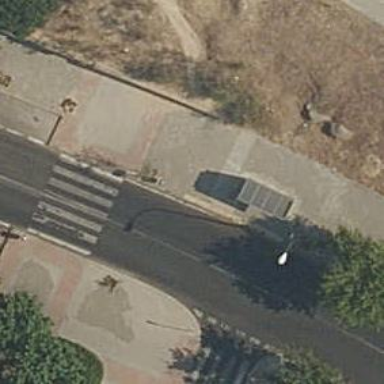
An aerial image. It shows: Bus stop with sheltered platform for public transport.